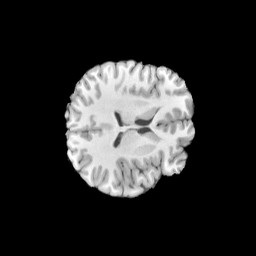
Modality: T1w
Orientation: axial